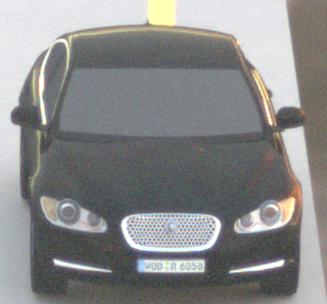
Make: Jaguar
Model: XF 3.0 V6
Detailed model: XF (X250) Limousine
Model produced from: 2010/02
Model produced until: 2010/10
Doors: 4
Color: black
Road condition: dry road
Daytime: sunrise or sunset
Contrast: medium contrast